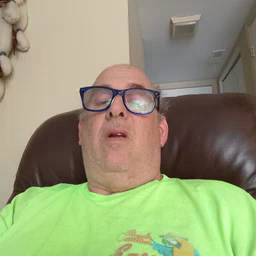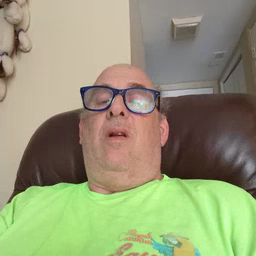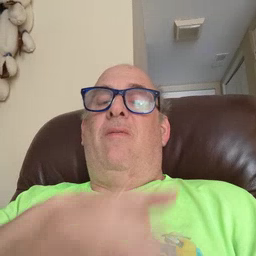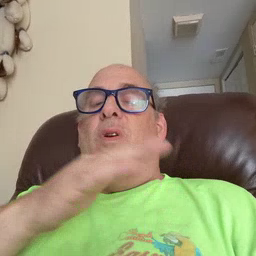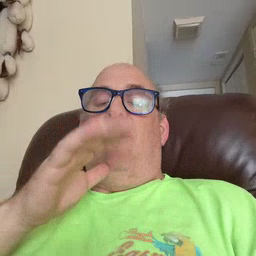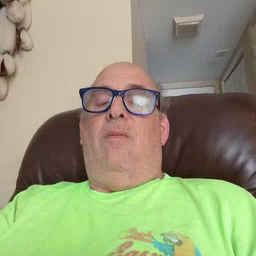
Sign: farm